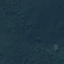
Land use / land cover class: Forest